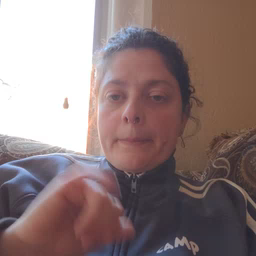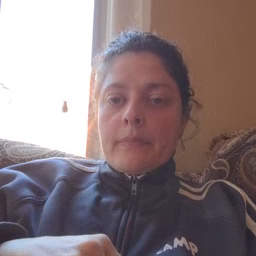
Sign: better